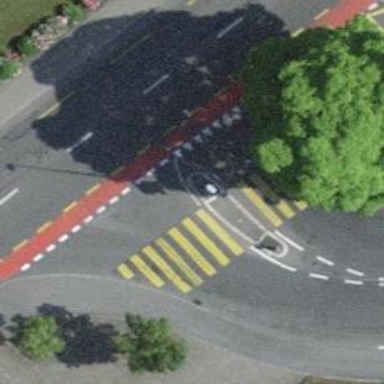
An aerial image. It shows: Footway with zebra crossing.